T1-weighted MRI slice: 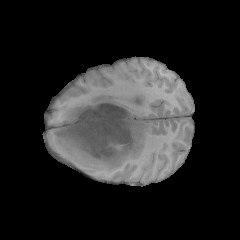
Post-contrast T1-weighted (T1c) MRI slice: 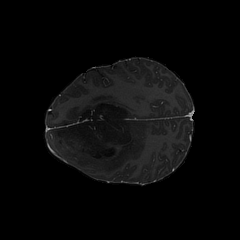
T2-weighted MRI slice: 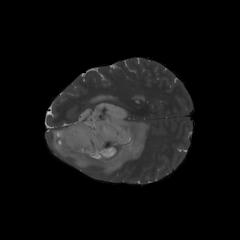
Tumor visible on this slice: yes